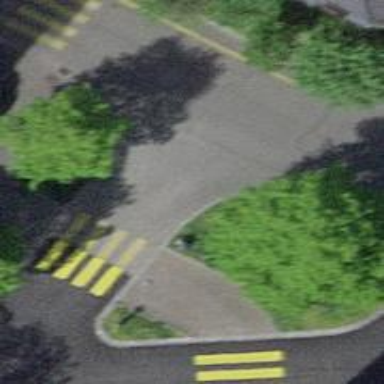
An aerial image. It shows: Grassy traffic island.